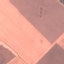
Label: AnnualCrop